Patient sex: M
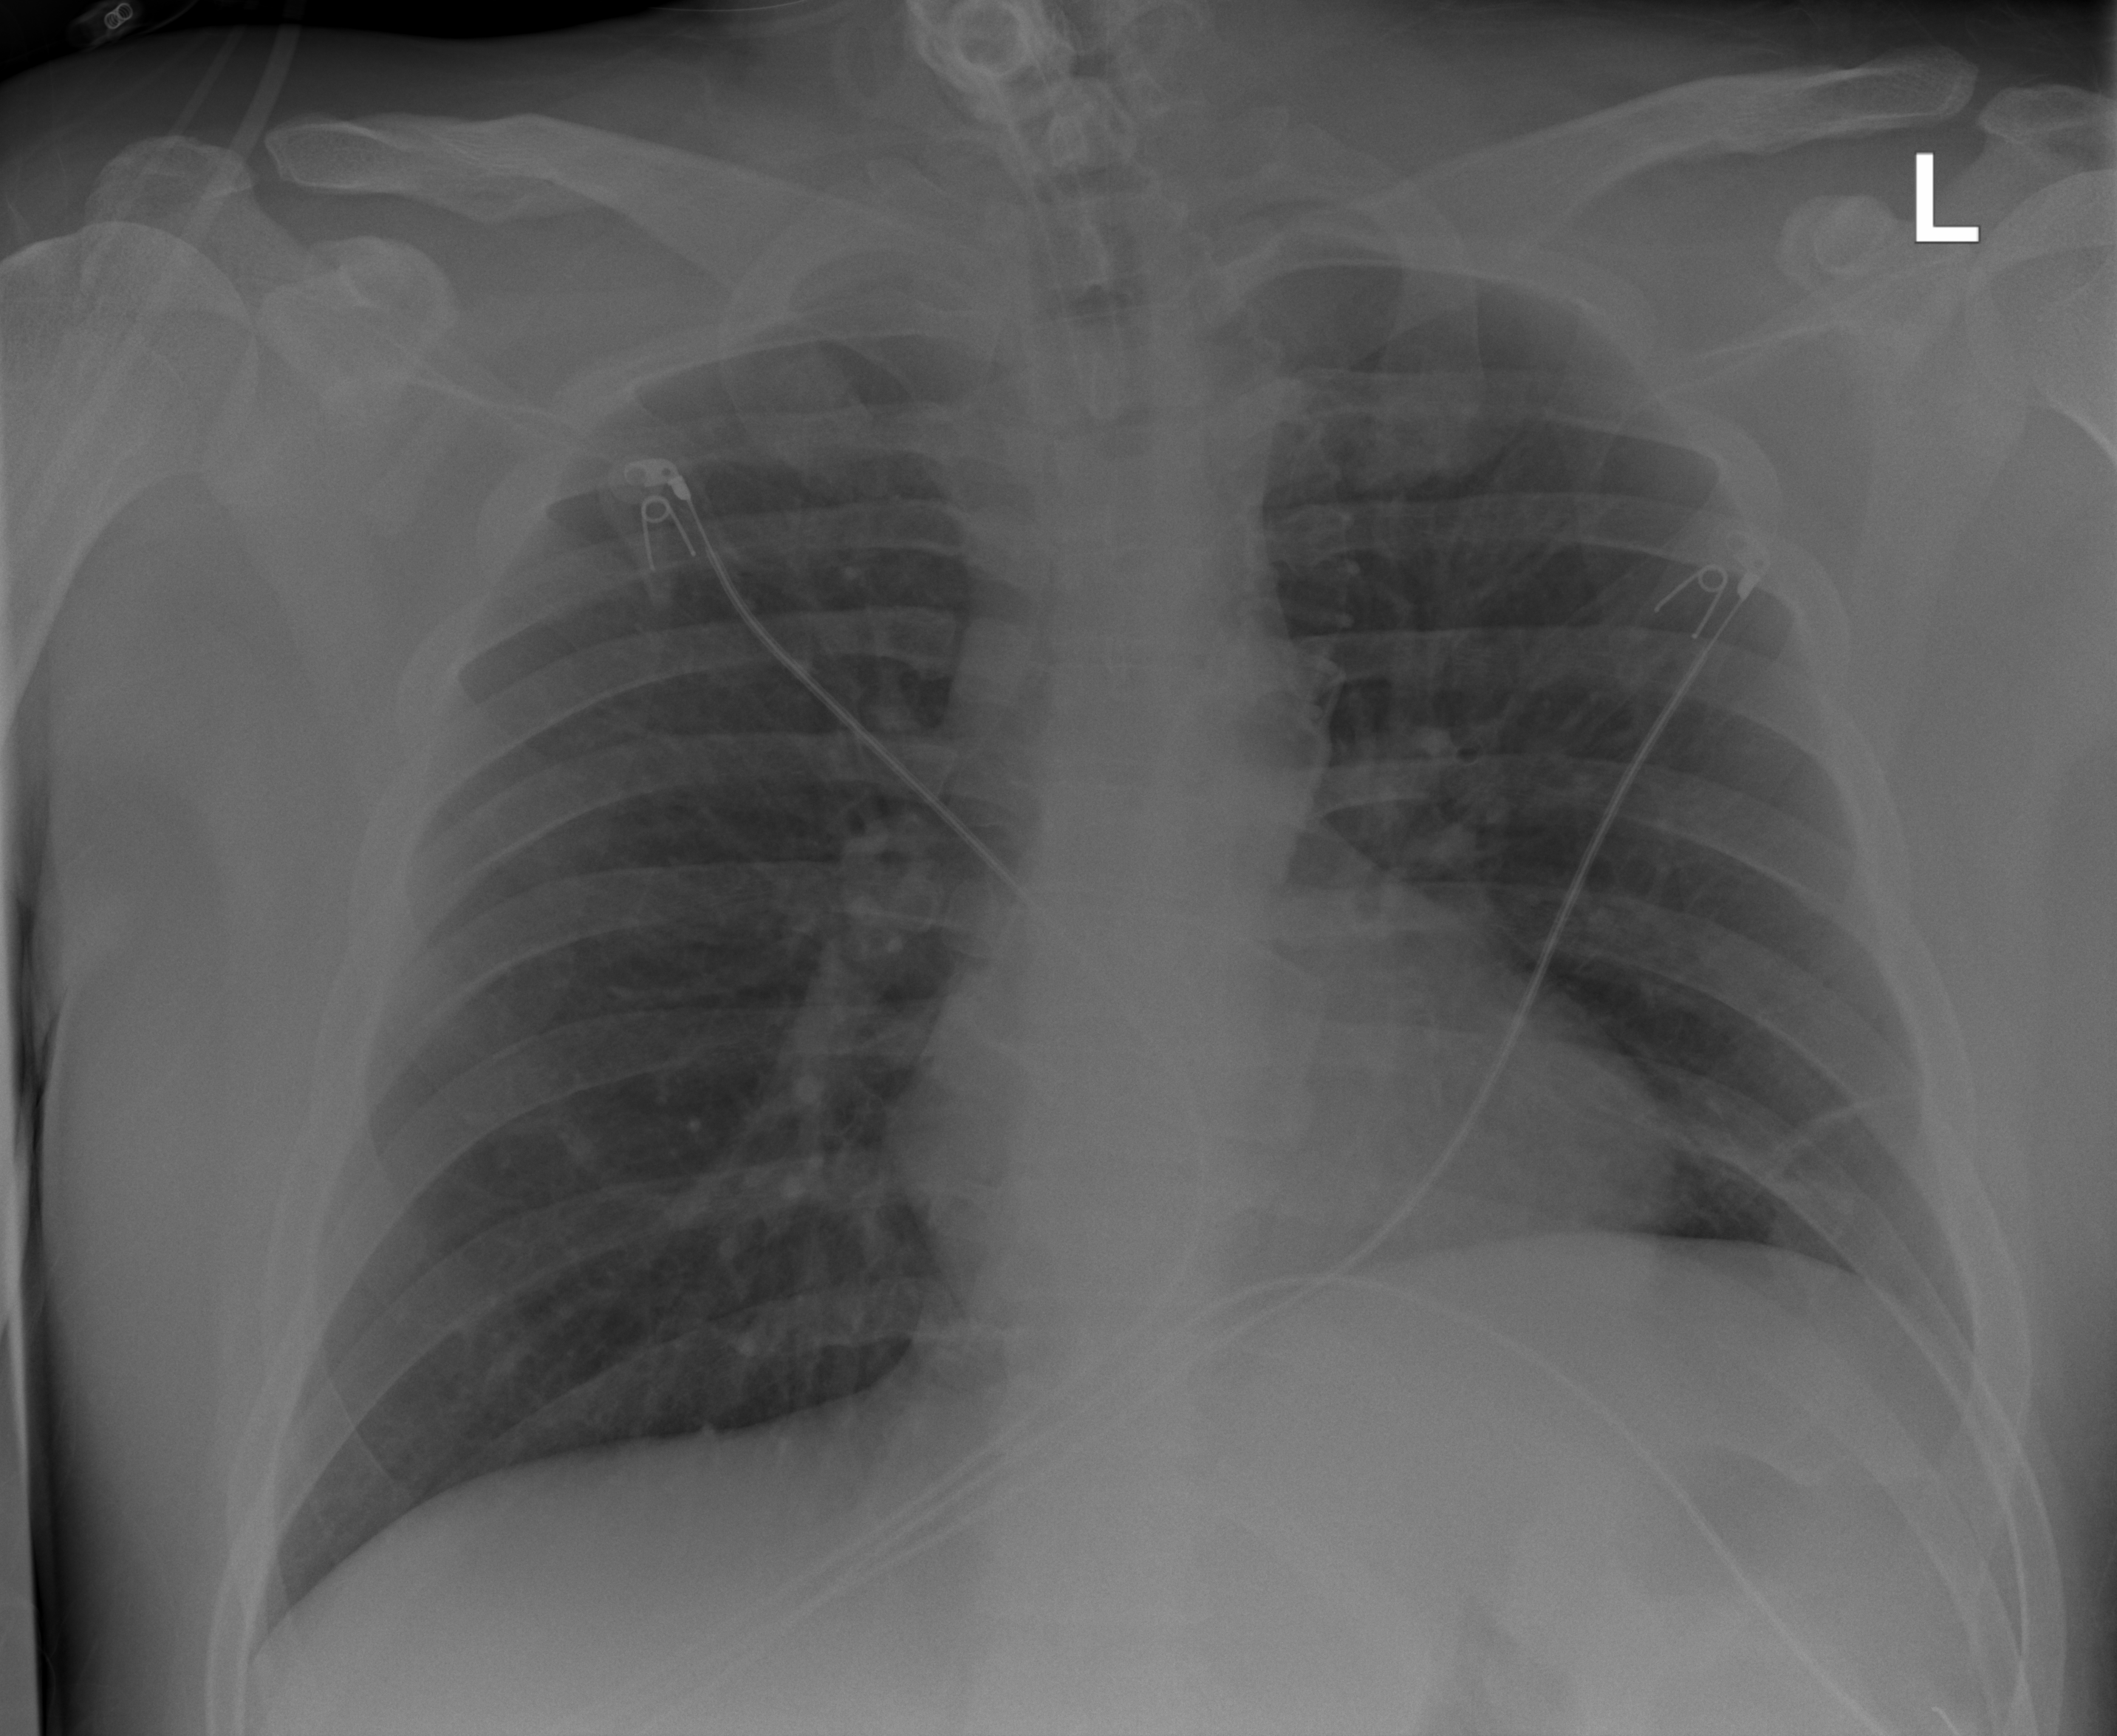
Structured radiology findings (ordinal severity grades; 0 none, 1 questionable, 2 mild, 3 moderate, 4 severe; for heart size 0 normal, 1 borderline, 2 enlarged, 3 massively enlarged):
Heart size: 0
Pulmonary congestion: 0
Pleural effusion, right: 0
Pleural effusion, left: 0
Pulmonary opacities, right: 0
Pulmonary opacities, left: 0
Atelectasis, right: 0
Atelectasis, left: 2